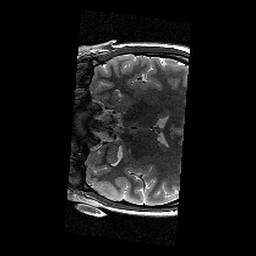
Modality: T2w
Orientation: coronal
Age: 14
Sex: female
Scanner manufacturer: siemens
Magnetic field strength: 3 T
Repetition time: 9.23 s
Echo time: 0.067 s